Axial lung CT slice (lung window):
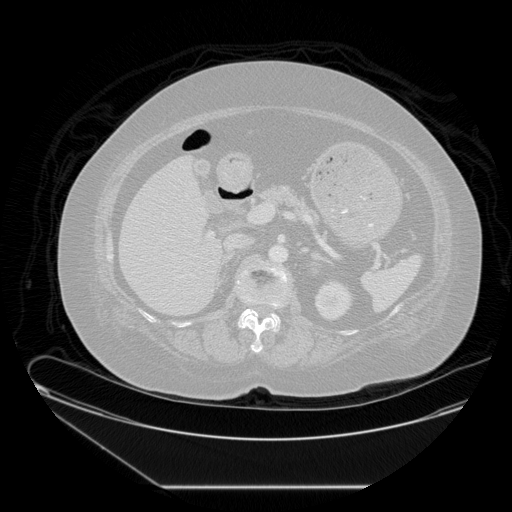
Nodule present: no